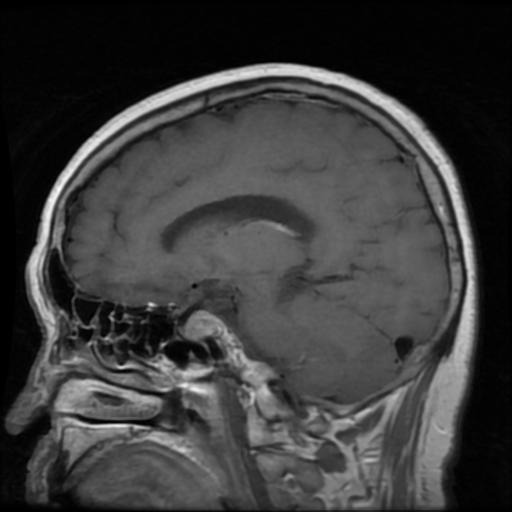
Label: pituitary